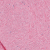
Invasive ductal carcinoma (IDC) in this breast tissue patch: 1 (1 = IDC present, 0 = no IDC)